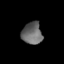
Tissue: skin
Cell type: Epithelial cells
Senescence score: 0.1856
Nuclear area (px): 441
Mean DAPI intensity: 104.184